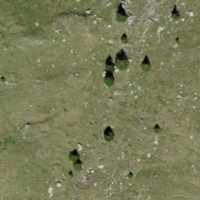
EUNIS habitat code: 26
Species observed at this site:
Aster alpinus